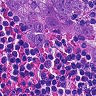
Metastatic tissue present: yes